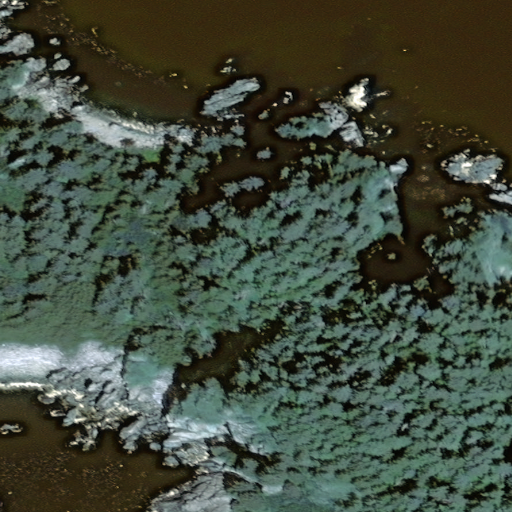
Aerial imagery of island in Alaska named Petrel Island containing only unknown